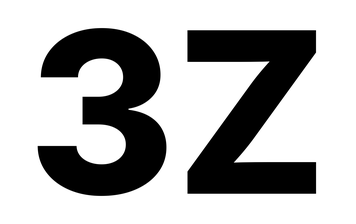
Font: Inter_ExtraBold